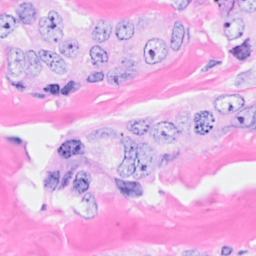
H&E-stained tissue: Breast